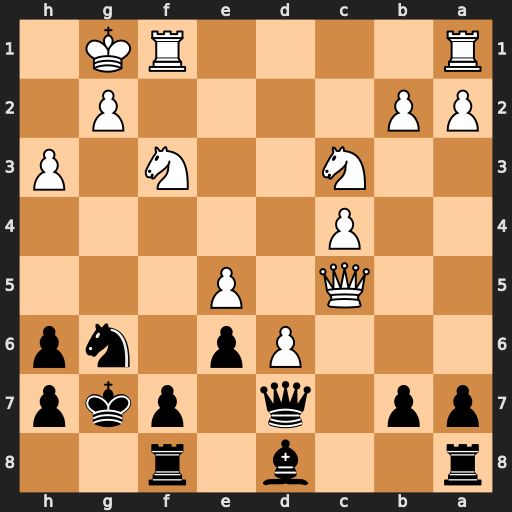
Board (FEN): r2b1r2/pp1q1pkp/3Pp1np/2Q1P3/2P5/2N2N1P/PP4P1/R4RK1
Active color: b
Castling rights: -
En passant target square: -
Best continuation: Bb6 Qf2 Bxf2+